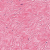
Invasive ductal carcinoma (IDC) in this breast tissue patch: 0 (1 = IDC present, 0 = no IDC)